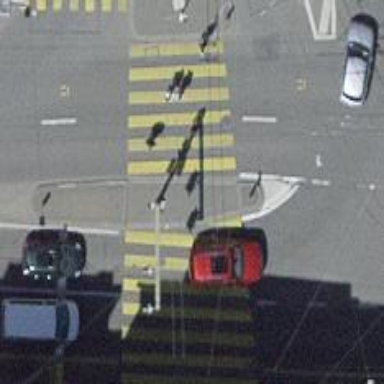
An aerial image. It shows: Road crossing with traffic signals and island.